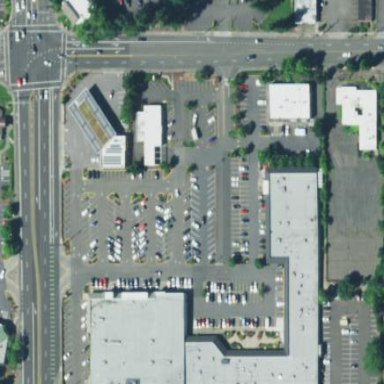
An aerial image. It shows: Retail area.